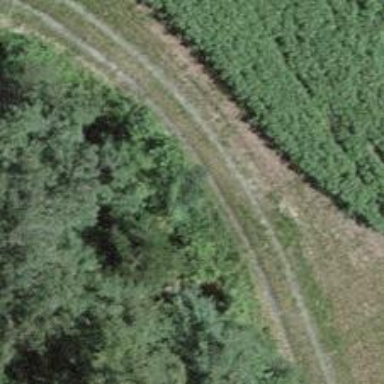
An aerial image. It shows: Path.